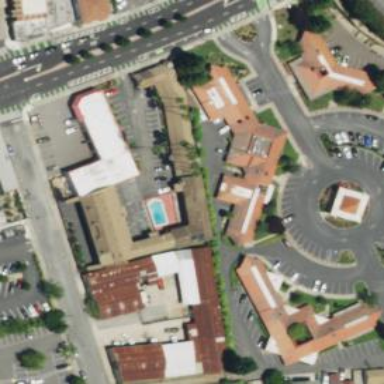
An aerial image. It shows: Hotel building.